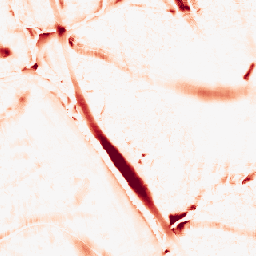
Category: morphological
Decomposition family: morphological_ellipse
Decomposition parameters: operation: opening
width: 30
height: 30
Upsampling method: nearest
Upsampling parameters: scale: 8
Upsampling scale: 8